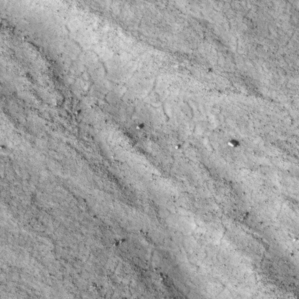
Label: non_frost